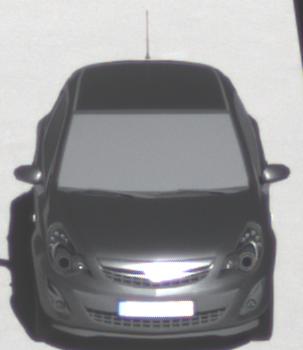
Make: Opel
Model: Corsa 1.2
Detailed model: Corsa (D)
Model produced from: 2011/01
Model produced until: 2014/08
Doors: 3
Color: gray
Road condition: dry road
Daytime: midday
Contrast: high contrast